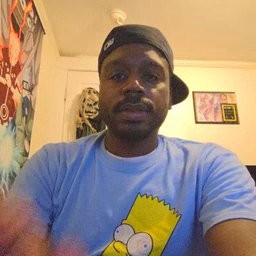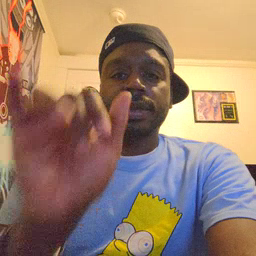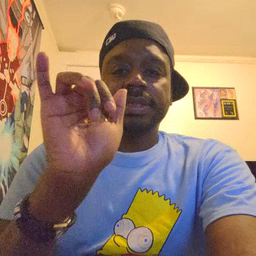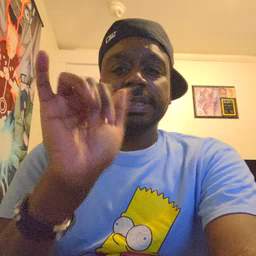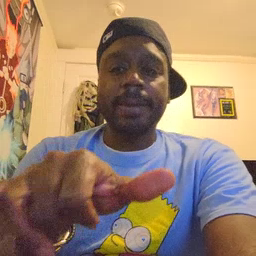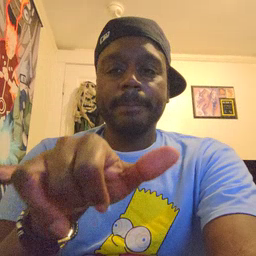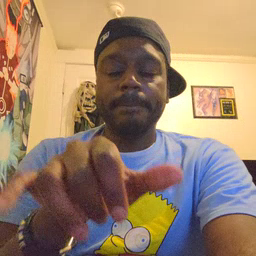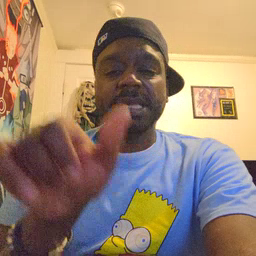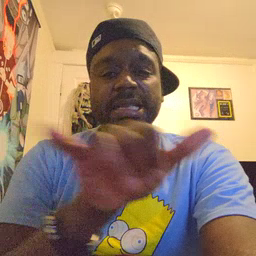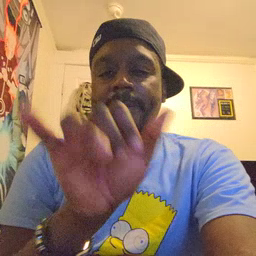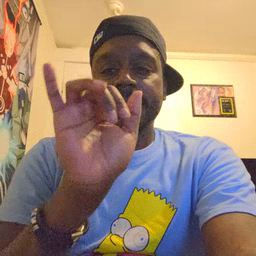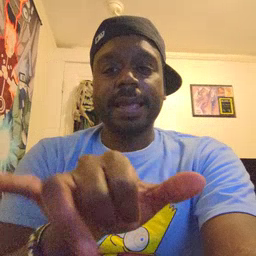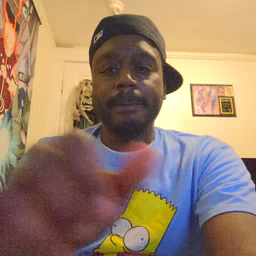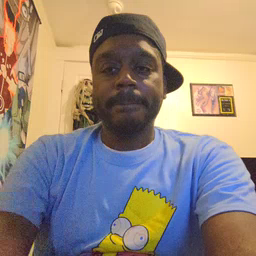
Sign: same